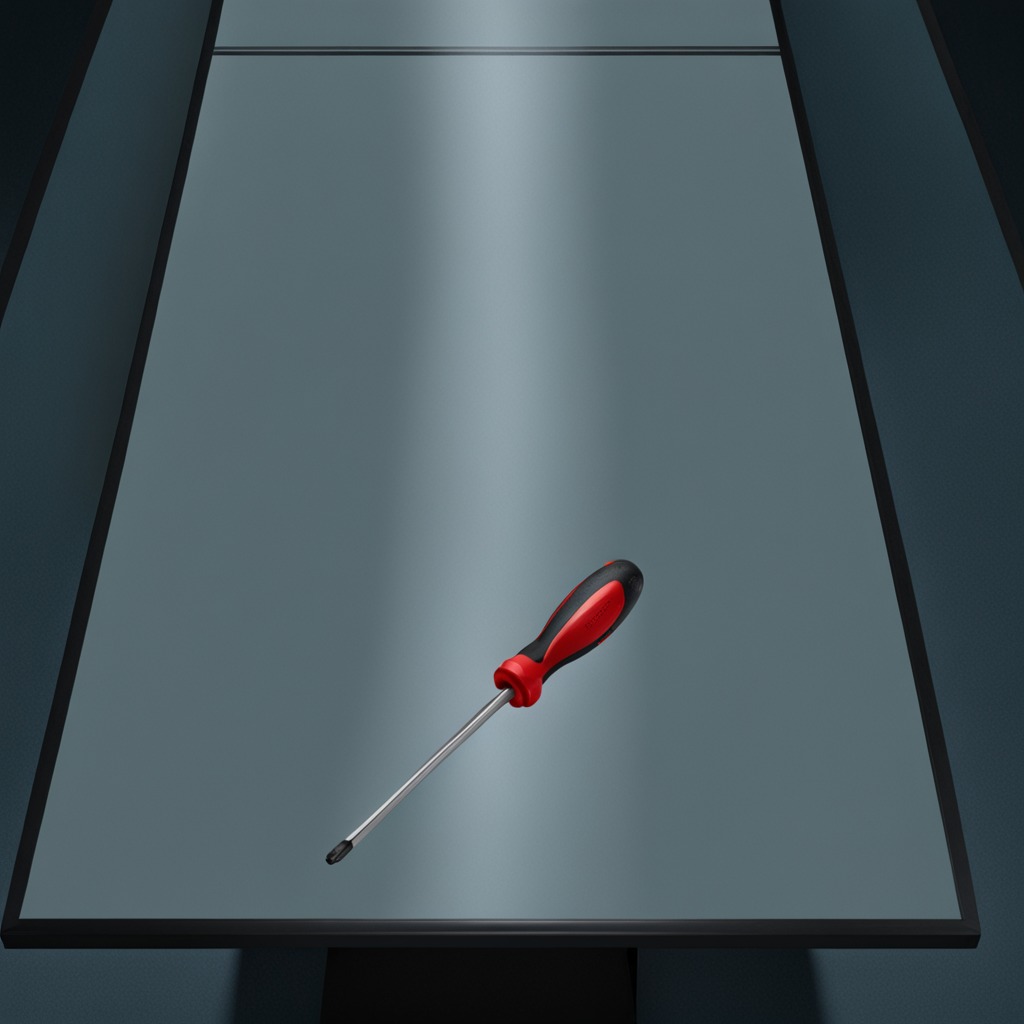
A screwdriver is lying on the table.